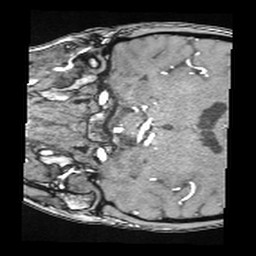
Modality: angio
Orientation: coronal
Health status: ill
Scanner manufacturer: siemens
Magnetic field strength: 3 T
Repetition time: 0.022 s
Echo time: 0.0036 s